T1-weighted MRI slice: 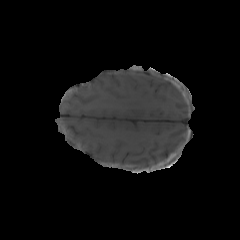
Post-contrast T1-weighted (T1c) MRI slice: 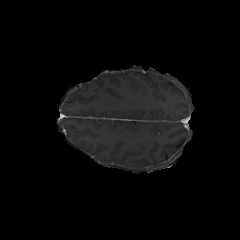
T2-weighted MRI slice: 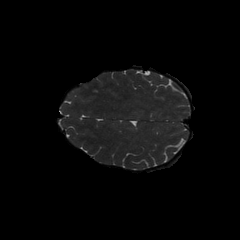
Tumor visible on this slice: no